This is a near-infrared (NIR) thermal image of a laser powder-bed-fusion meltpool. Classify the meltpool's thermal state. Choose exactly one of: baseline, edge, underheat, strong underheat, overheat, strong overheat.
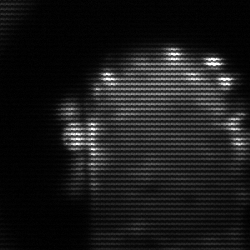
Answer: baseline